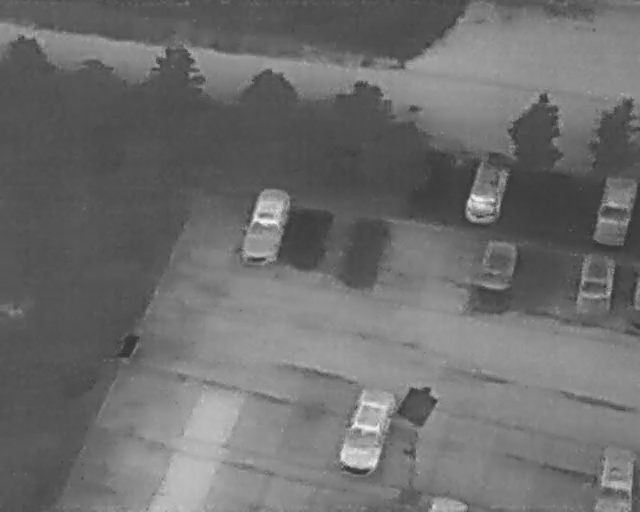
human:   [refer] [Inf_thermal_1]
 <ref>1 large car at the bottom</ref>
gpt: <box>[[50, 79, 64, 88, 16]]</box>

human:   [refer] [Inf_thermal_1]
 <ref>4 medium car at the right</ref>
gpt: <box>[[70, 32, 82, 39, 11], [72, 47, 81, 55, 13], [88, 51, 97, 59, 8], [90, 37, 101, 44, 8]]</box>

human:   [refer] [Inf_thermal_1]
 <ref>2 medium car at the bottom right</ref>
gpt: <box>[[91, 89, 101, 97, 2], [68, 93, 71, 102, 2]]</box>